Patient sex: M
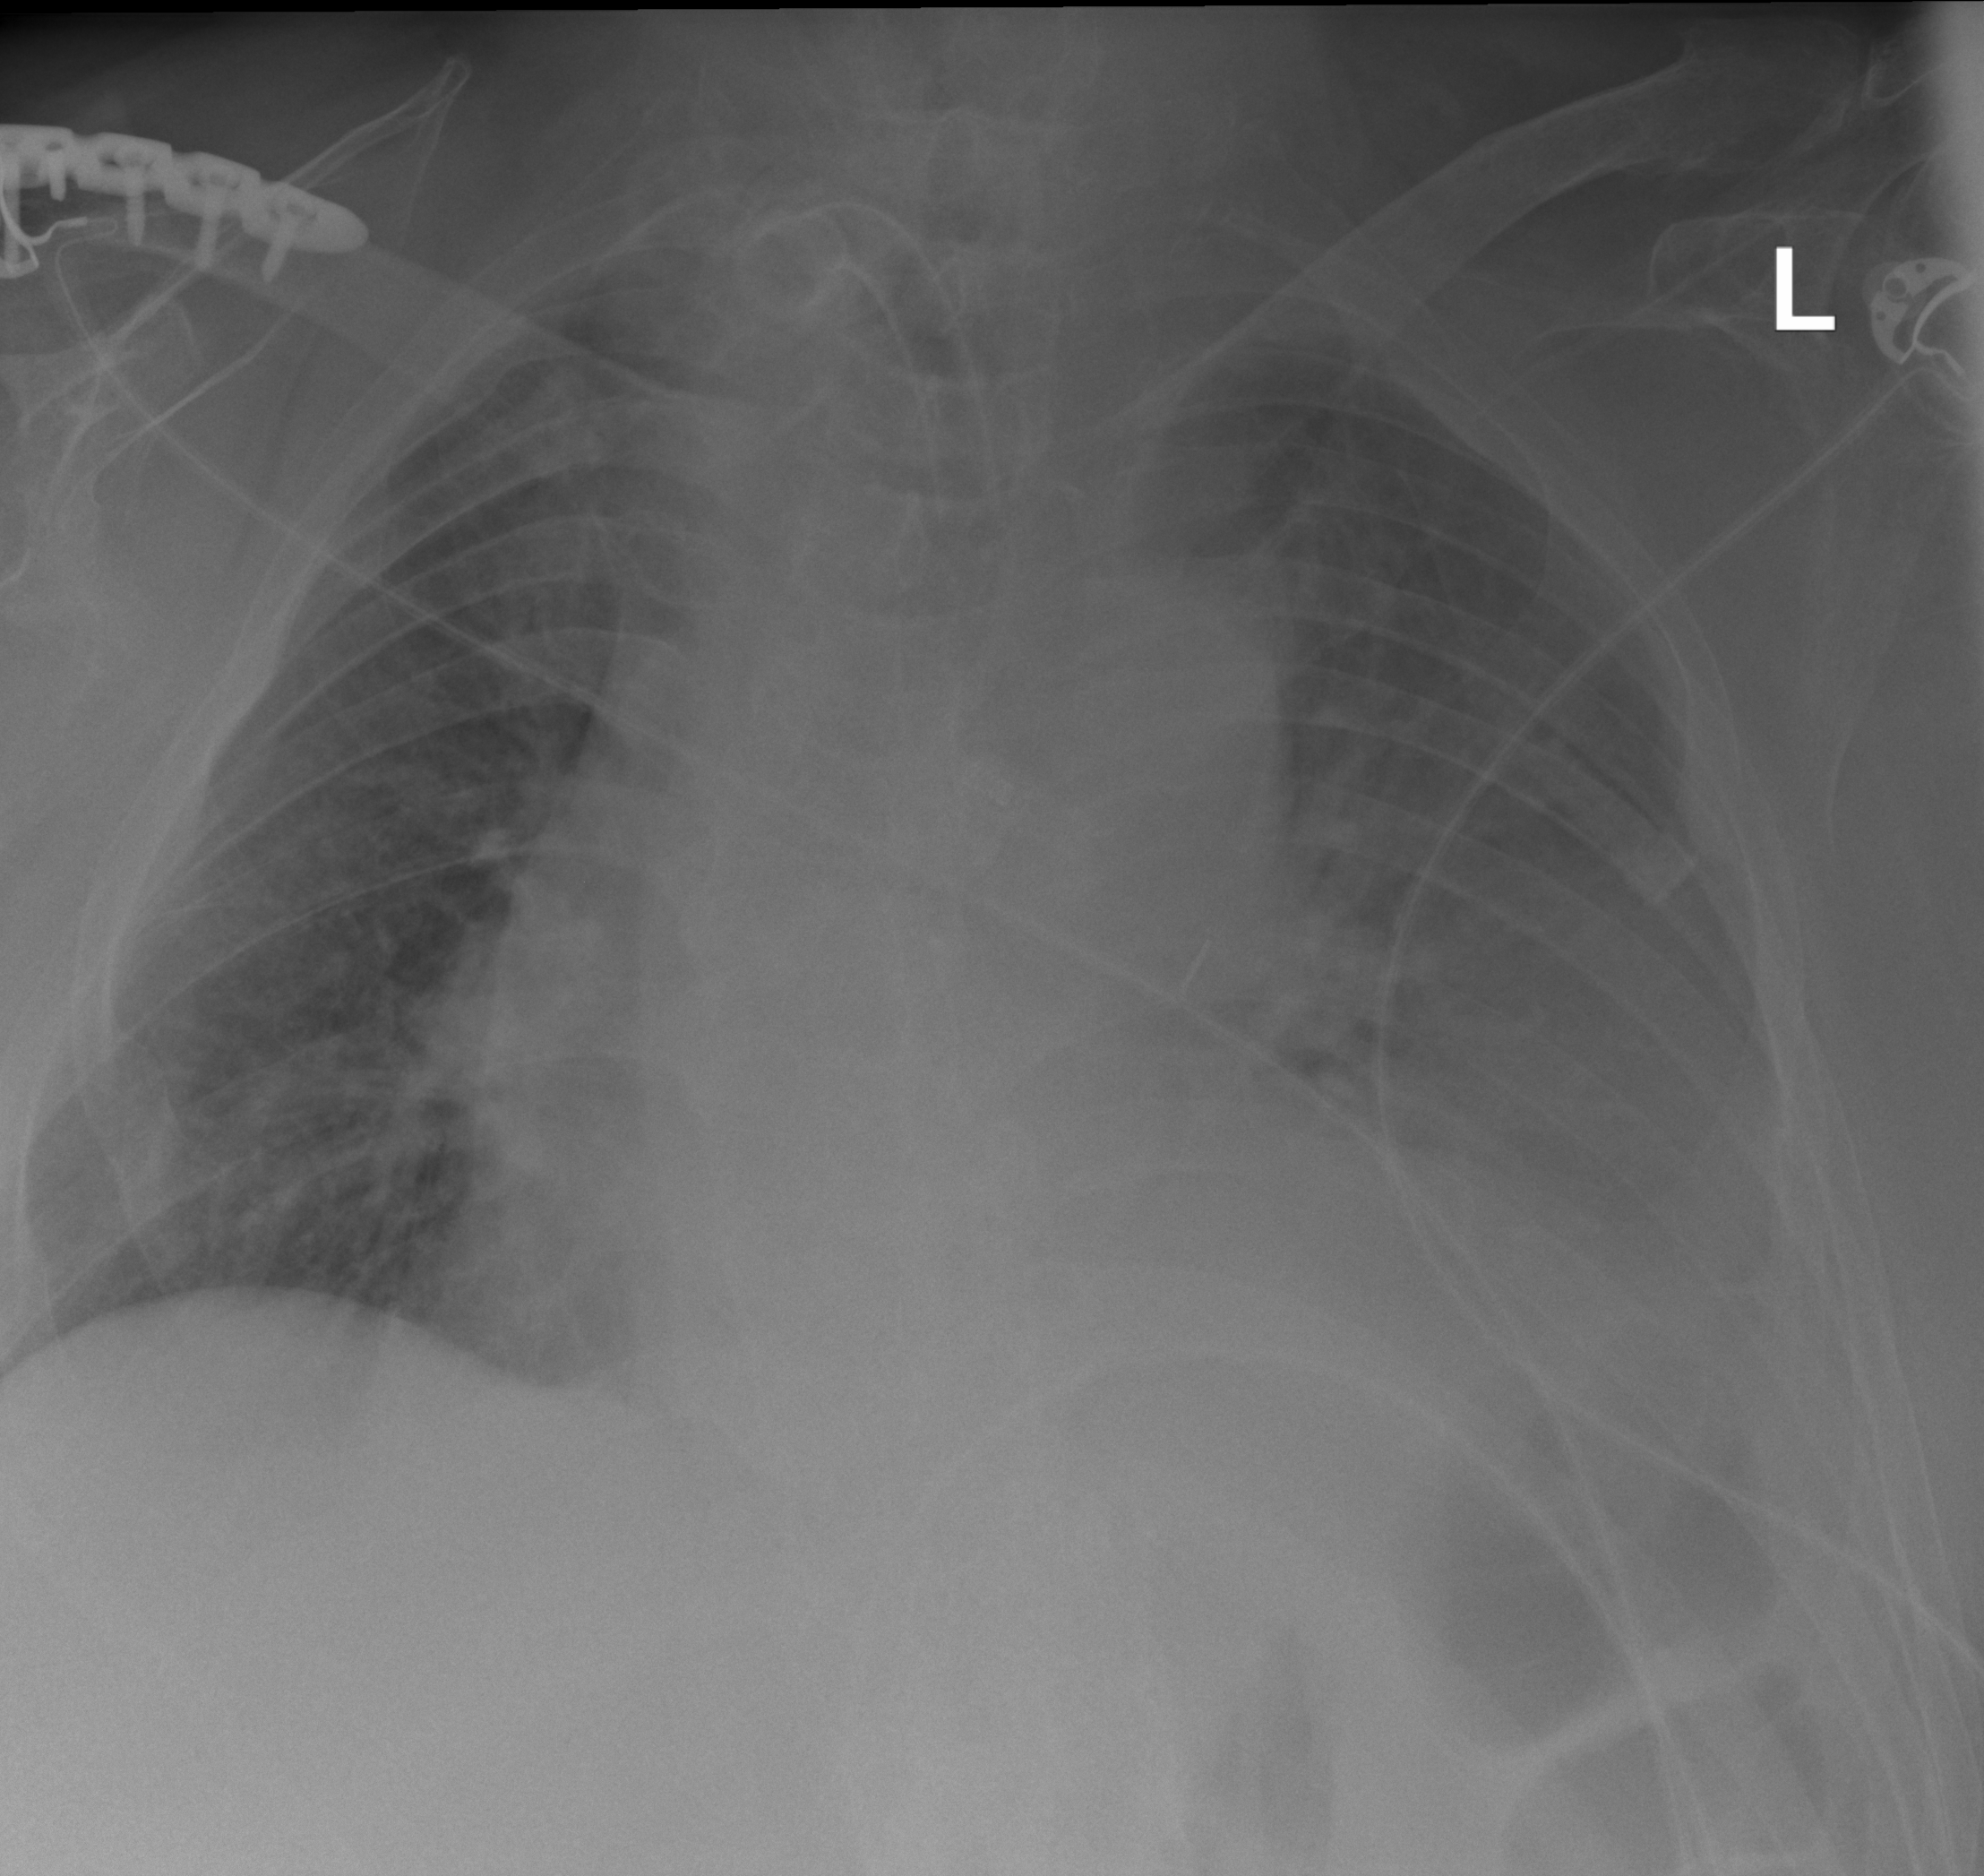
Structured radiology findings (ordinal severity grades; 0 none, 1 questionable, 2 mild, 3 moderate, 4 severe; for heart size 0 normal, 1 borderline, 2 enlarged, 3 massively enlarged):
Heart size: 2
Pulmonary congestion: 2
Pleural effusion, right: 0
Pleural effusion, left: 3
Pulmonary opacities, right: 2
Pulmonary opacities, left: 2
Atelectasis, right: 2
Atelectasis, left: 3